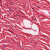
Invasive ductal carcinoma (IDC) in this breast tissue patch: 0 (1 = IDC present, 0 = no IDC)